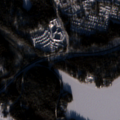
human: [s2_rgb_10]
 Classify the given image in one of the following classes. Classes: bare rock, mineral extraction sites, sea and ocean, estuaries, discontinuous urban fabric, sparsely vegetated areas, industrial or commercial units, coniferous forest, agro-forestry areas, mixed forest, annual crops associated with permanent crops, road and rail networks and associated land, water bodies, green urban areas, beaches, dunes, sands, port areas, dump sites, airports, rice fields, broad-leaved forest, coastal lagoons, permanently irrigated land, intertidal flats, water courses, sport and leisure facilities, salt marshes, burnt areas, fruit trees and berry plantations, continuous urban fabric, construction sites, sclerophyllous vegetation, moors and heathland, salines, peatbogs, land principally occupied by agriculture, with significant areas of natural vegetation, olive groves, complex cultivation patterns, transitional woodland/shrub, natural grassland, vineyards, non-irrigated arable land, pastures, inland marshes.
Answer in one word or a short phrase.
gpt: discontinuous urban fabric, coniferous forest, mixed forest, water bodies